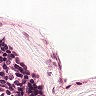
Metastatic tissue present: no